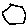
Label: hexagon